Question: In our application when I mouse over a menu item, drop down appears, where I want to select an item by clicking on it. The structure of the menu is as follows,
'''
Main Menu
Admin Sub menu:
Manage Channels
Manage Users
'''
In selenium webdriver, I tried to click directly on Manage Channels by giving the xpath, linktext, partial link text. But in options it says unable to locate element. I'm attaching a screen shot for reference
'''
driver.findElement(By.linkText("Manage Channels")).click();
driver.findElement(By.xpath("//li/a[contains(., "Manage Channels")]")).click();
driver.findElement(By.partialLinkText("Manage Channels"));
'''

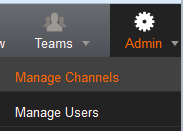
Answer: Basically, you'll have to first move mouse to 'Menu item' drop-down and then move mouse to option which you want to select and then click on option.
For Ruby following is one line code:
'''
driver.action.movet_to(el1).movet_to(el2).click.perform
'''
I don't know about Java but you can apply above logic. I tried with following Java code, see if it works or modify it wherever required:
'''
WebElement element1 = driver.findElement(By.linkText("Manage Channels"));
WebElement element2 = driver.findElement(By.xpath("//li/a[contains(., "Manage Channels")]"))
Actions action = new Actions(driver);
action.moveToElement(element1).moveToElement(element2).click().build().perform();
'''